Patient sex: F
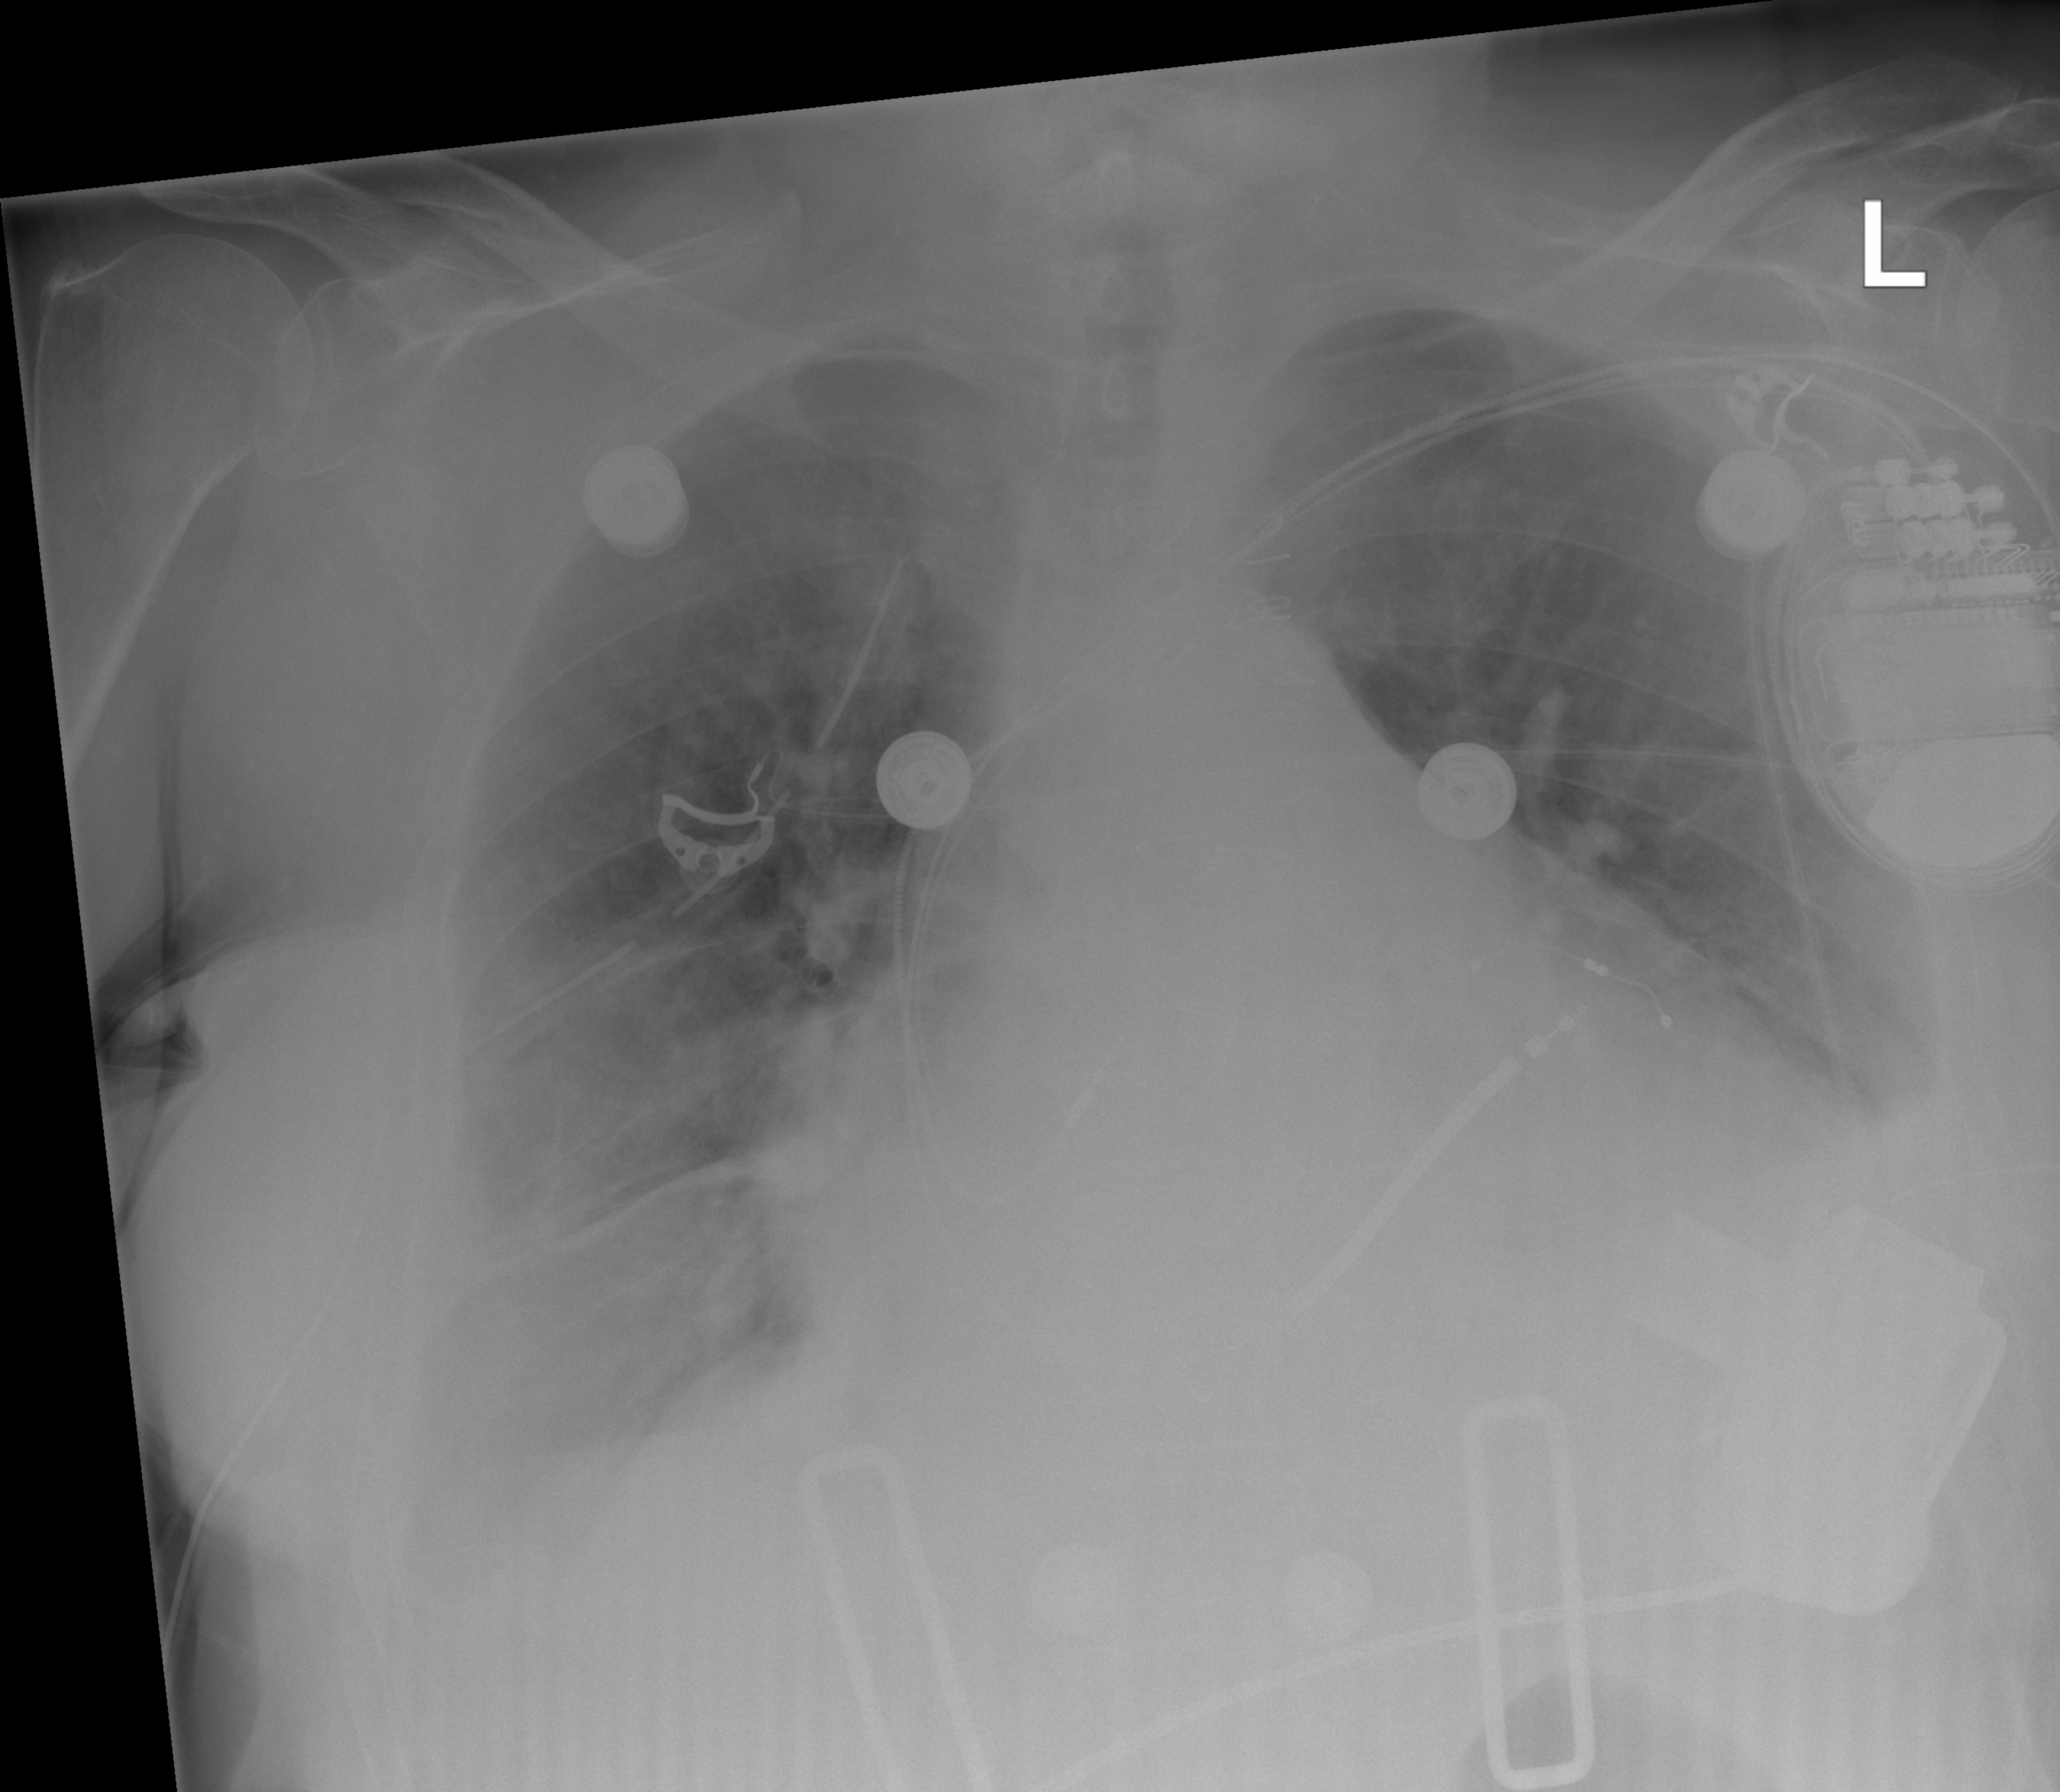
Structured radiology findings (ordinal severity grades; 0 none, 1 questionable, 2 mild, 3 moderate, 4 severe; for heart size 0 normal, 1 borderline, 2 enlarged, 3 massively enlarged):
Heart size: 3
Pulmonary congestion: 2
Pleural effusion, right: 2
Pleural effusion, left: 2
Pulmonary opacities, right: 0
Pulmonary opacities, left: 0
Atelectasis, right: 2
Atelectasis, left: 2